Question: ## The context
I am building a 'UIViewController' using Storyboards and AutoLayout.
My ViewController has the following structure:

## What I did
I have set all the layout constraints for all views inside the 'UIScrollView' properly. So, I have set all the height and vertical distance constraints for all views. I have set all IBOutlets correctly also.
## The Problem
When I run it on iOS 6, it works . But, when running on iOS 7, it doesn't. When I try to scroll the view, I can see the vertical scroll indicator moving down (in a weird way, cause it is getting smaller when I am scrolling down).
Any thoughts about what is happening?
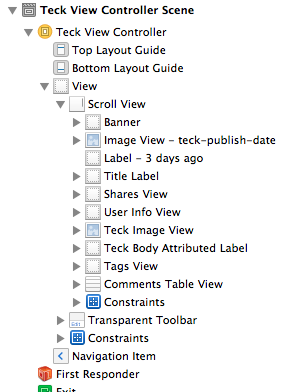
Answer: Apple posted <URL> and a "Pure Auto Layout Approach" which requires declaring additional constraints in code for the scrollview's subviews so they don't depend on the scrollview's size for layout. It's a good read.